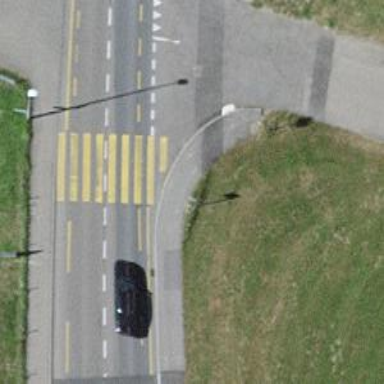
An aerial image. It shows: Sidewalk along the footway.